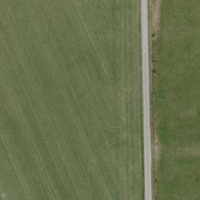
EUNIS habitat code: 52
Species observed at this site:
Lythrum salicaria
Oenanthe oenanthe
Acronicta rumicis
Dendrocopos major
Corvus cornix
Fringilla coelebs
Lanius collurio
Passer montanus
Carduelis carduelis
Turdus merula
Larus michahellis
Ardea alba
Milvus migrans
Garrulus glandarius
Columba livia
Saxicola rubicola
Passer italiae
Oriolus oriolus